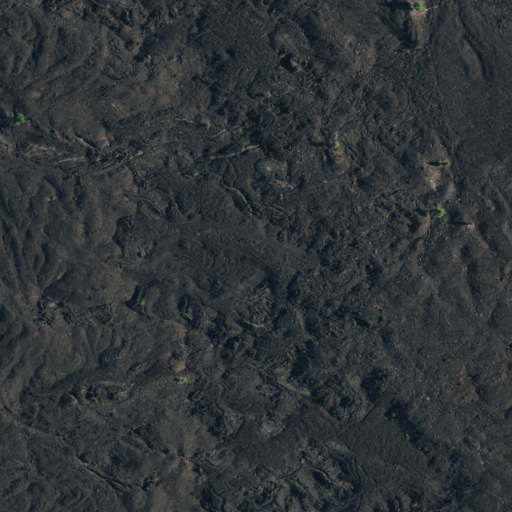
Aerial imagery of lava area in California named Burnt Lava Flow Geologic Area containing grassland, evergreen forest, shrub, and barren land